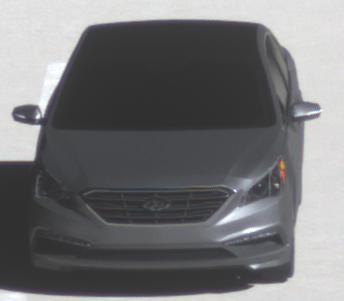
Make: Hyundai
Model: Sonata
Detailed model: Gen. 7
Model produced from: 2015
Model produced until: 2017
Doors: 4
Color: gray
Road condition: dry road
Daytime: morning or afternoon
Contrast: high contrast